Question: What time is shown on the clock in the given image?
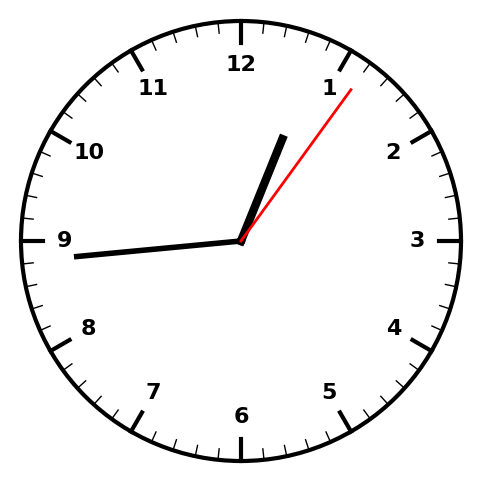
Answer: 12:44:06